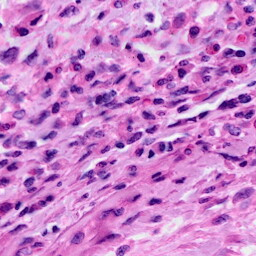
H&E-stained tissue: Cervix